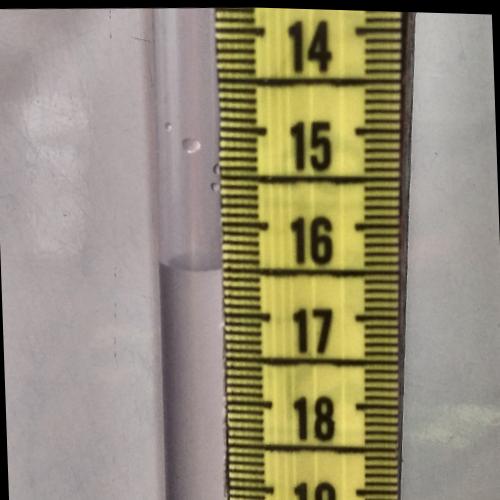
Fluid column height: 16.5 cm